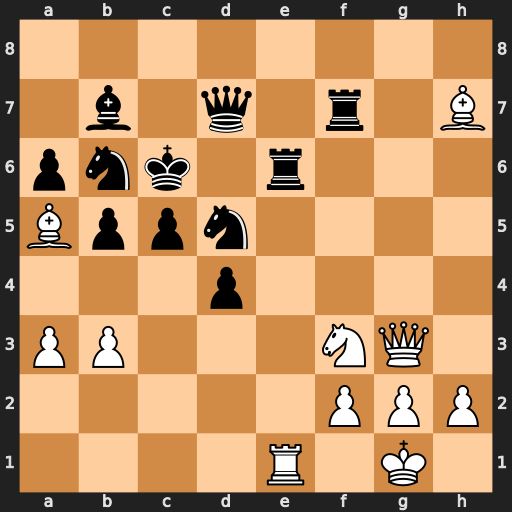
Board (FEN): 8/1b1q1r1B/pnk1r3/Bppn4/3p4/PP3NQ1/5PPP/4R1K1
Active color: w
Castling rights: -
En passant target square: -
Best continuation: Rxe6+ Qxe6 Ne5+ Qxe5 Qxe5